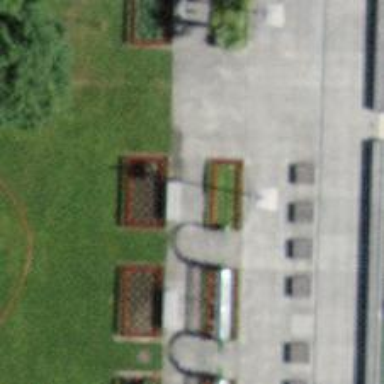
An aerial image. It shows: Bench for seating.